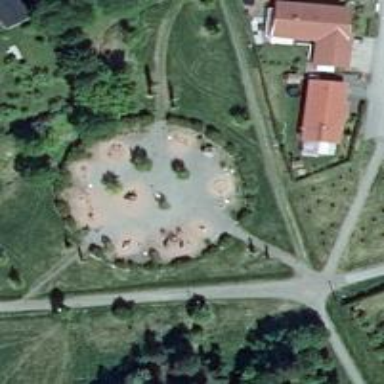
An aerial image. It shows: Playground area for leisure land.